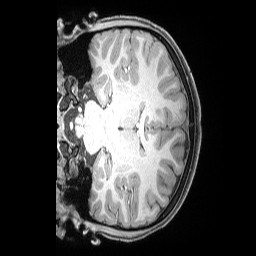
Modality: T1w
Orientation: coronal
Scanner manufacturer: siemens
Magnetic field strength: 3 T
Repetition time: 2.53 s
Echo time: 0.00169 s